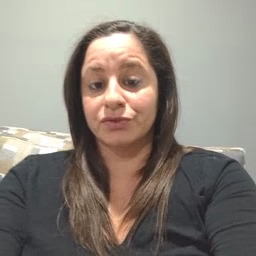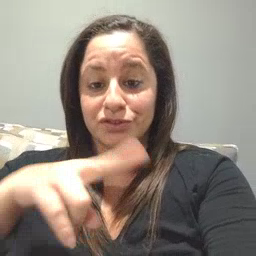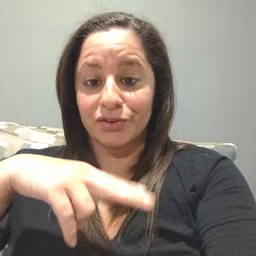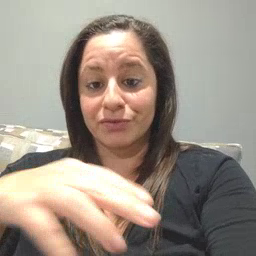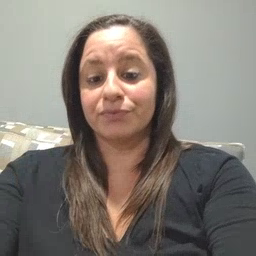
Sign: chair